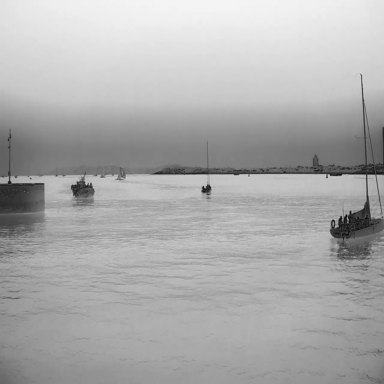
There are five sailboats in the infrared image.